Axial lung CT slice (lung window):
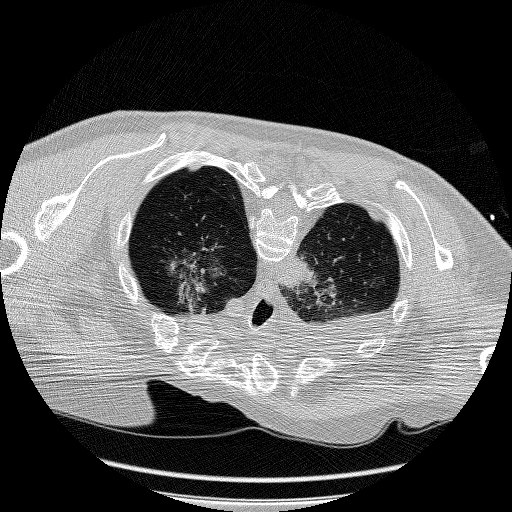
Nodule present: no